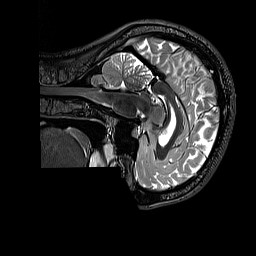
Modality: T2w
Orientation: sagittal
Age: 28
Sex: female
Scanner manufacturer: siemens
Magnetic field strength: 3 T
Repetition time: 3.2 s
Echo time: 0.728 s